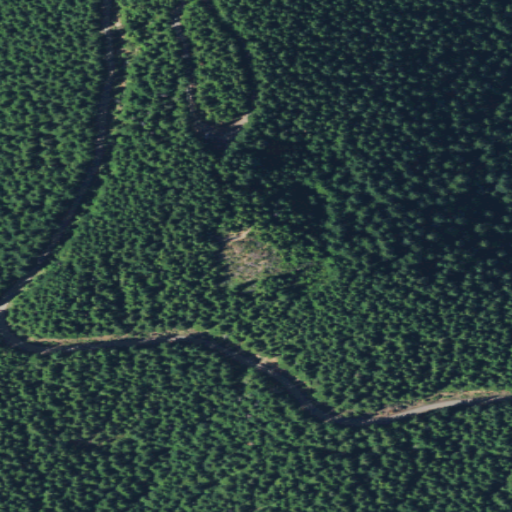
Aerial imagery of cliff(s) in Washington named South Point containing evergreen forest, open development, and low intensity development